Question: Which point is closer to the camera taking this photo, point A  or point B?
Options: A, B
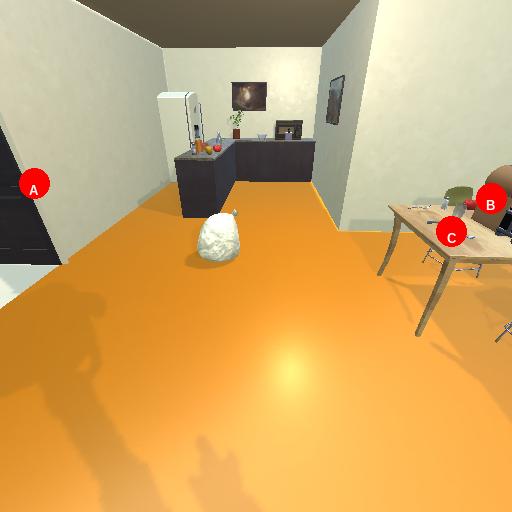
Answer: A